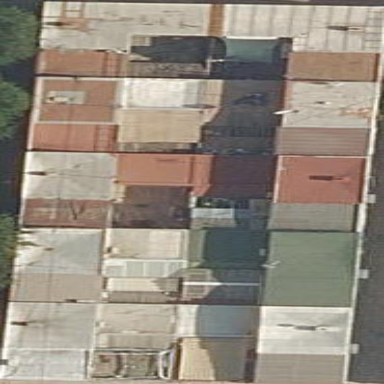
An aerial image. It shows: Terrace building.